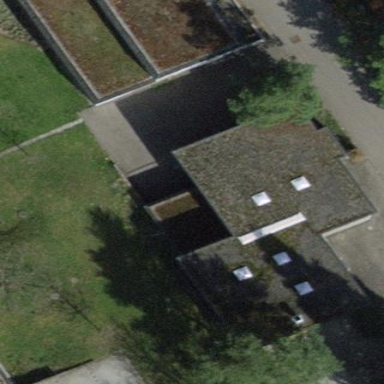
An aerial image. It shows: Building part with flat roof.